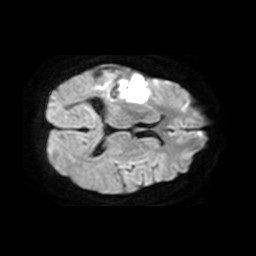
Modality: TRACE
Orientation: axial
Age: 55
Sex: female
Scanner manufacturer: philips
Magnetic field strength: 1.5 T
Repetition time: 4.801 s
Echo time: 0.07764 s